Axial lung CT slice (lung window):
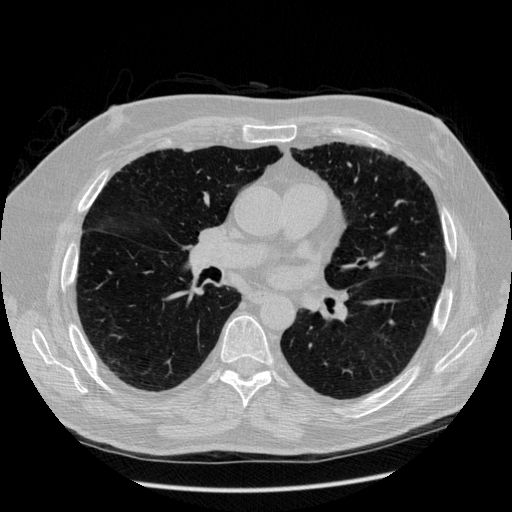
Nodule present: no